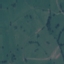
Land use / land cover class: Pasture